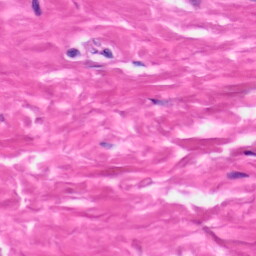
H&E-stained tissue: Skin